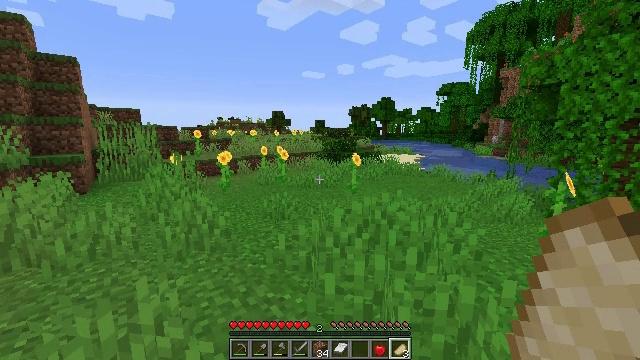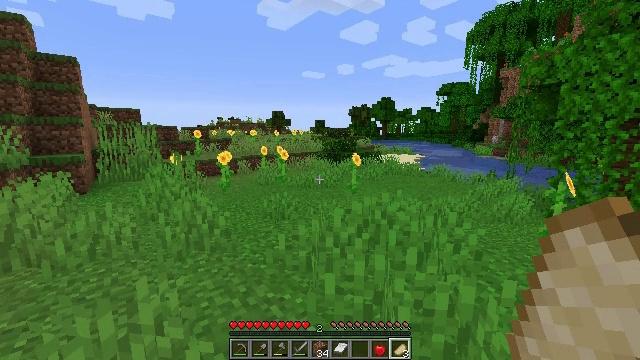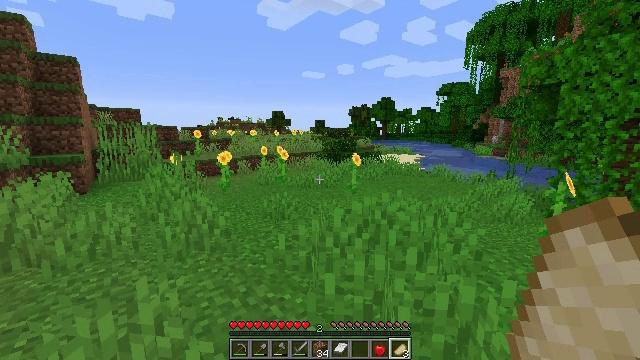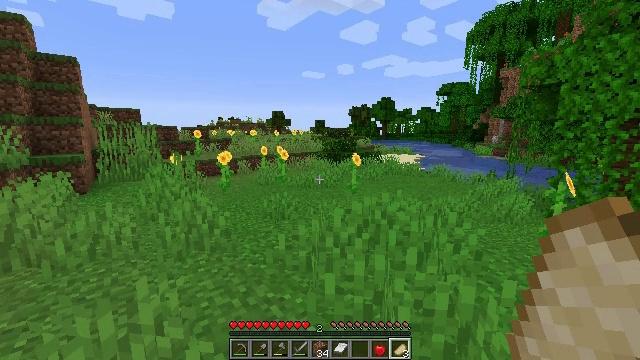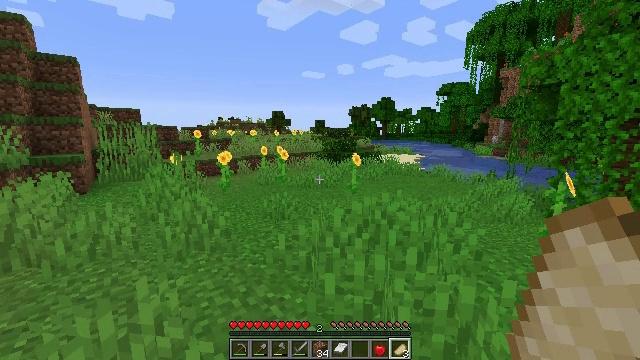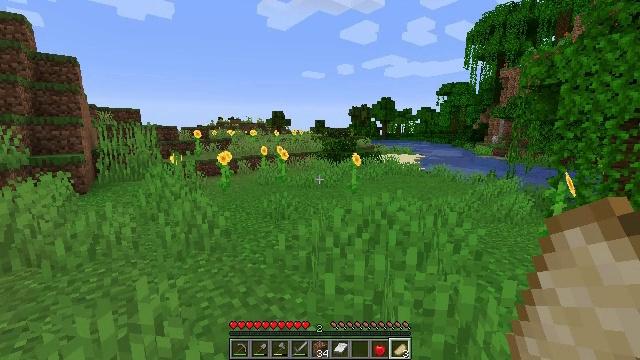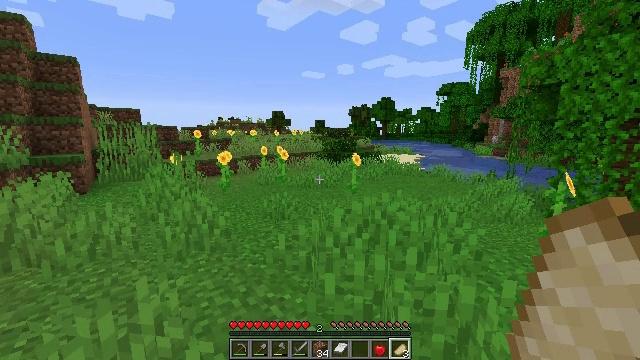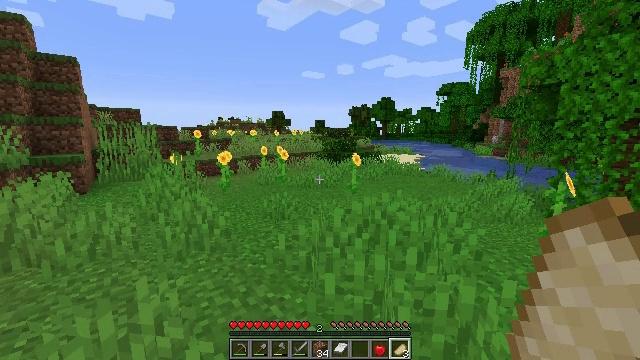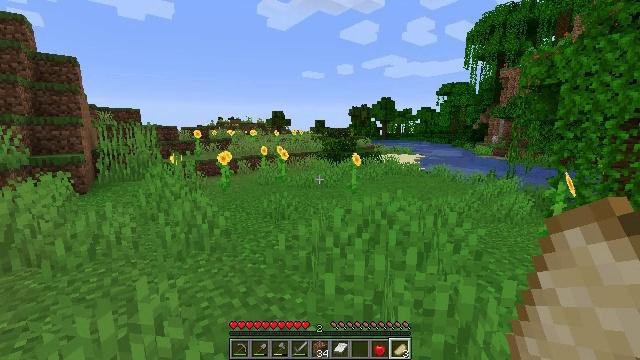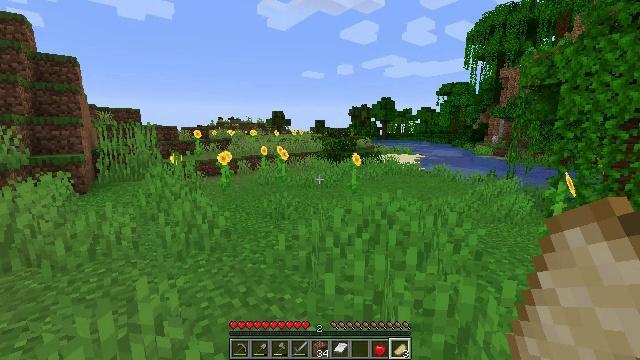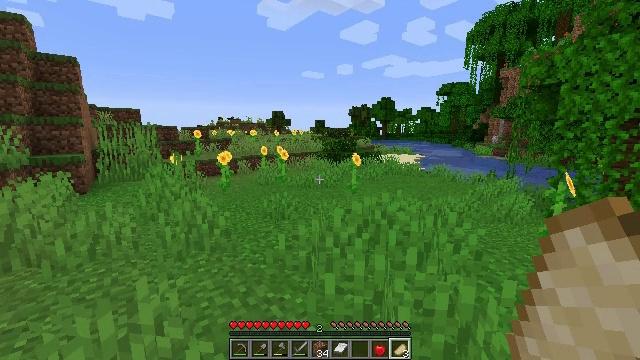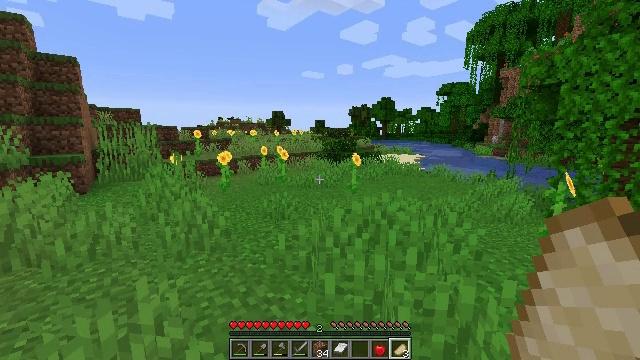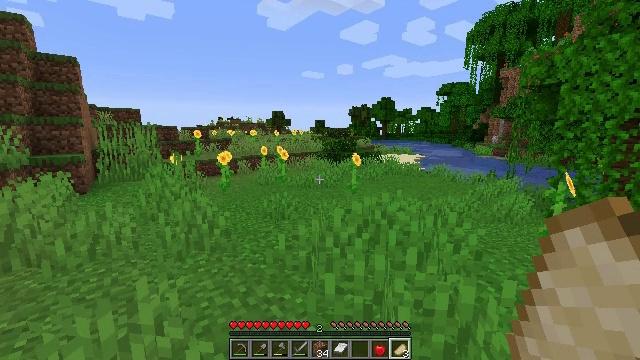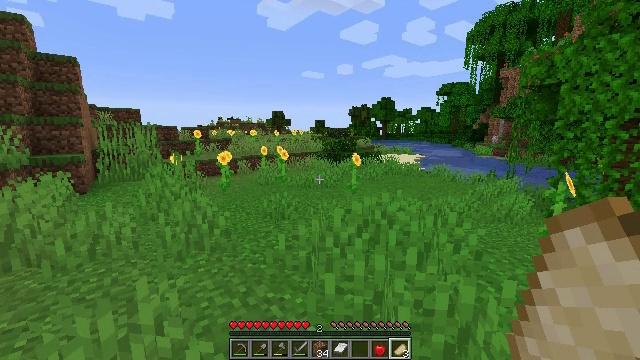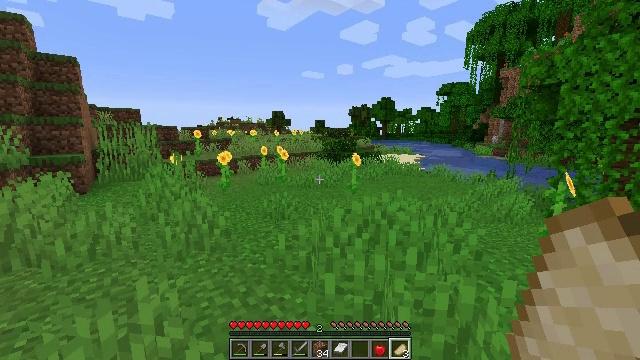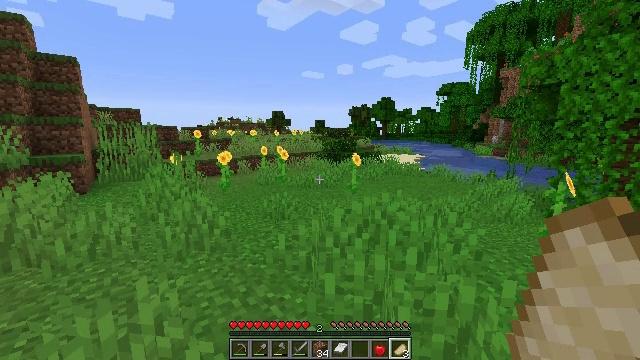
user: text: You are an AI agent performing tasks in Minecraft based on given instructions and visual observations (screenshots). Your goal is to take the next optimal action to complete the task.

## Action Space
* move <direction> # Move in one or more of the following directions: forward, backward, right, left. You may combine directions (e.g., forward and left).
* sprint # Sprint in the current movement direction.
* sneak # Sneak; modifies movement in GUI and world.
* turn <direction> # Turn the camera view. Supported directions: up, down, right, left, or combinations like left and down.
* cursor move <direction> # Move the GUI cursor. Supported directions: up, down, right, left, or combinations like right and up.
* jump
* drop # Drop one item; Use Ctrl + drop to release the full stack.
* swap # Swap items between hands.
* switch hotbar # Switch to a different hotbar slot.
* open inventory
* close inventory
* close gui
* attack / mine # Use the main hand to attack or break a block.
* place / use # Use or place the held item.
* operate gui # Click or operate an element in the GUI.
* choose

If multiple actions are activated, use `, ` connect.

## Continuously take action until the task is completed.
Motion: motion action
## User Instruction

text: Gather clay blocks.
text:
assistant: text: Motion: no_op
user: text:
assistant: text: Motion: no_op
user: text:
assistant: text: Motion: no_op
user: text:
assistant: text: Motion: no_op
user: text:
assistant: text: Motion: no_op
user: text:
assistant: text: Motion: no_op
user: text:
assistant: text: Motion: no_op
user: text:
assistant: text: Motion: no_op
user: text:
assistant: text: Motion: no_op
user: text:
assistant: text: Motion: no_op
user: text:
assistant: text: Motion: no_op
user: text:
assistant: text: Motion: no_op
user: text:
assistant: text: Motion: no_op
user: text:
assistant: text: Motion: no_op
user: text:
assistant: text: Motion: no_op
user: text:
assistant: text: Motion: no_op
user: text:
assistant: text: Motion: no_op
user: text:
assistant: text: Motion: no_op
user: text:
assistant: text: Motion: no_op
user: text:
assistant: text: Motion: no_op
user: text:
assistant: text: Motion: no_op
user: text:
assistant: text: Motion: no_op
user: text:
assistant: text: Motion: no_op
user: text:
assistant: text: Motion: no_op
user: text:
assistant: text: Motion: no_op
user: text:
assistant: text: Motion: no_op
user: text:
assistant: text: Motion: no_op
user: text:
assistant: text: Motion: no_op
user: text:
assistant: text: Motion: no_op
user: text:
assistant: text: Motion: no_op